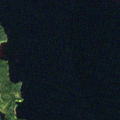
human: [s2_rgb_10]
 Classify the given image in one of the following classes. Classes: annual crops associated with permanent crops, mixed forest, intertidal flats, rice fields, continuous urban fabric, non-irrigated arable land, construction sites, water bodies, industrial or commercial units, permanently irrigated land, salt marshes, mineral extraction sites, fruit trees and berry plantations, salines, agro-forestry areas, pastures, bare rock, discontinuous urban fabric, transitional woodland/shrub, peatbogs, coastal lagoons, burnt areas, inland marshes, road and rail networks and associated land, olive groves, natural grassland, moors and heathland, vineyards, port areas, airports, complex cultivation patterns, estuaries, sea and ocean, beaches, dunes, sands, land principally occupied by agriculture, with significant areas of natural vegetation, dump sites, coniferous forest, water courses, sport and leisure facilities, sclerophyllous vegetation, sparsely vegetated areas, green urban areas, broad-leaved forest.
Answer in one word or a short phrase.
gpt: coniferous forest, water bodies